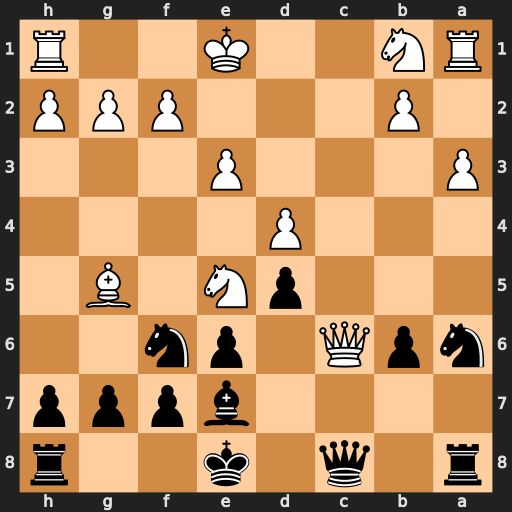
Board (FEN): r1q1k2r/4bppp/npQ1pn2/3pN1B1/3P4/P3P3/1P3PPP/RN2K2R
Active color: b
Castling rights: KQkq
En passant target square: -
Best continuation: Qxc6 Nxc6 Rc8 Nxe7 Rc1+ Ke2 Rxh1 Bxf6 gxf6